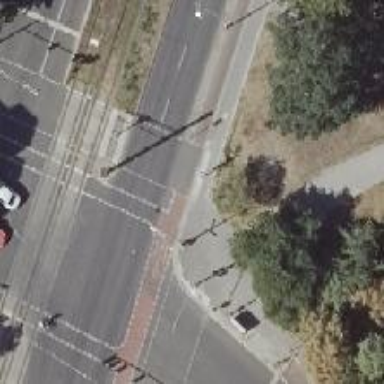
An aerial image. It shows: Crossing with traffic signals.